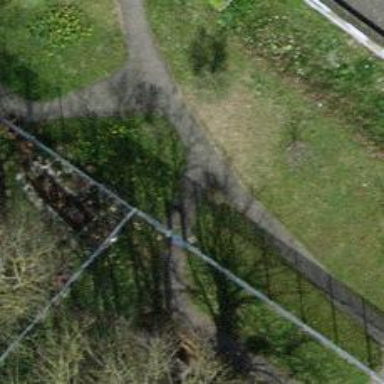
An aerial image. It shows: Chain link fence.